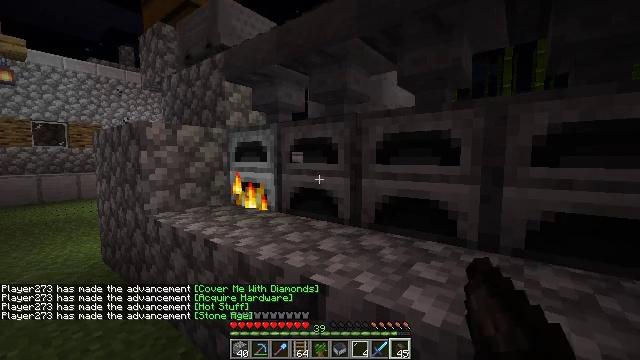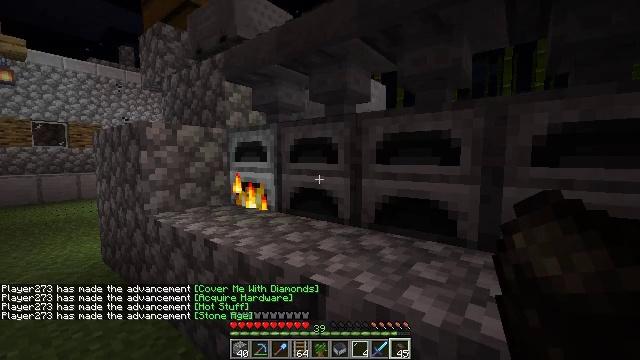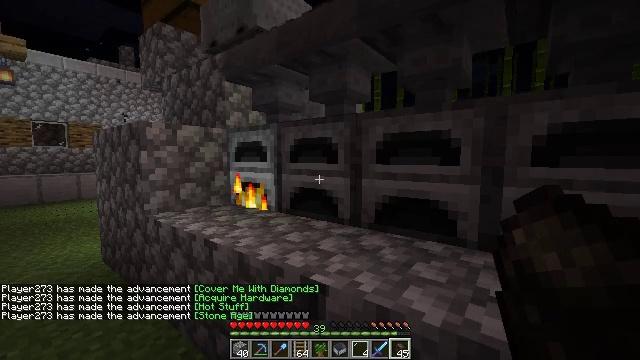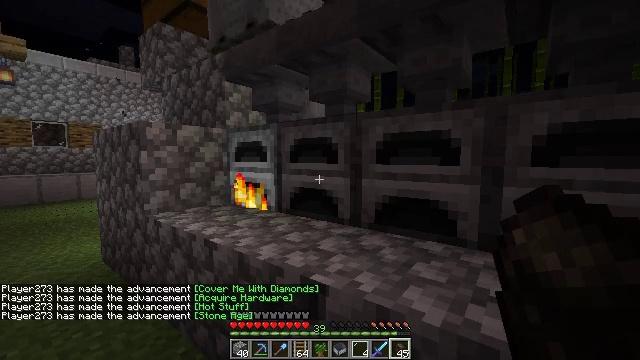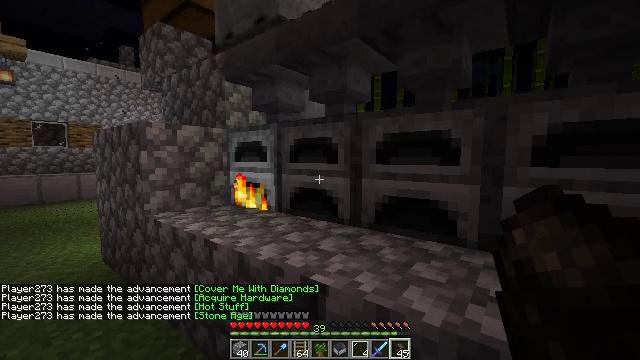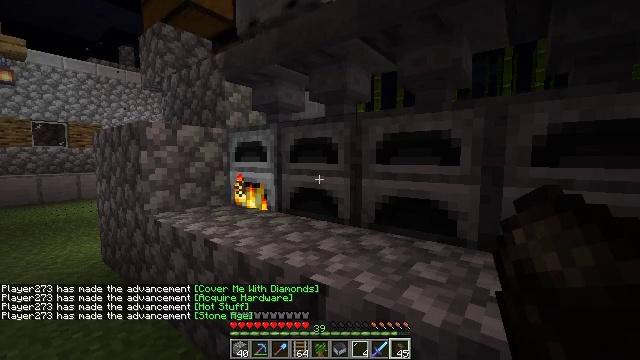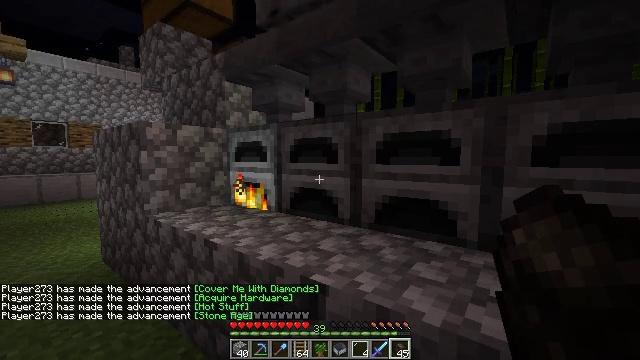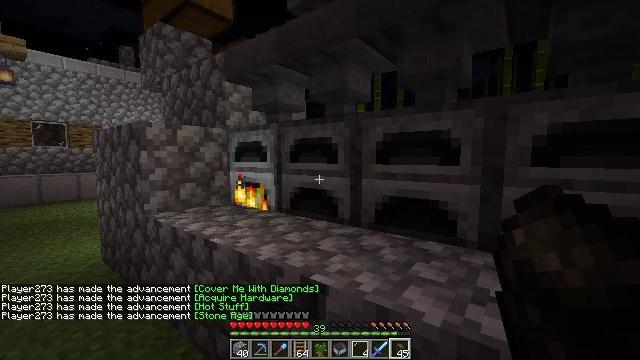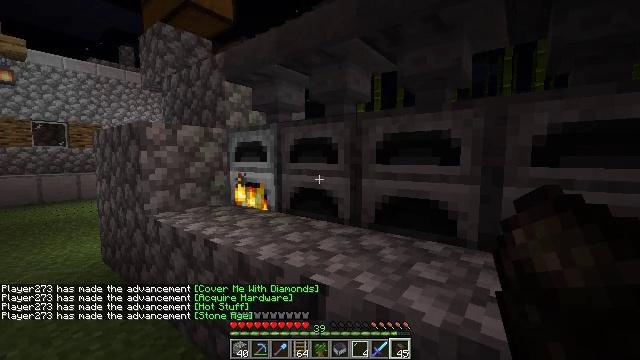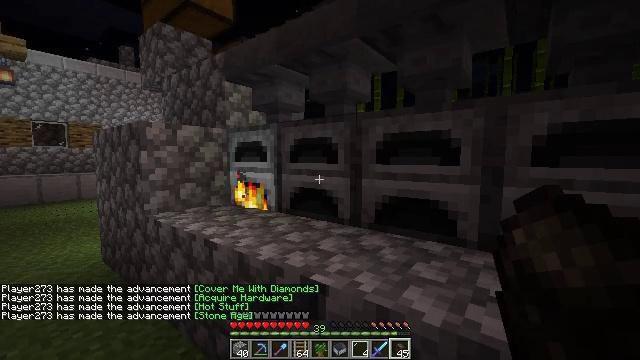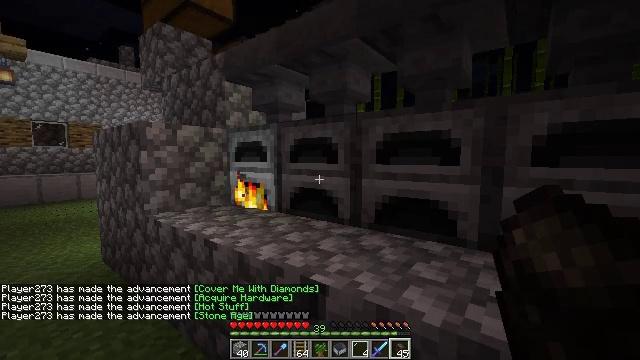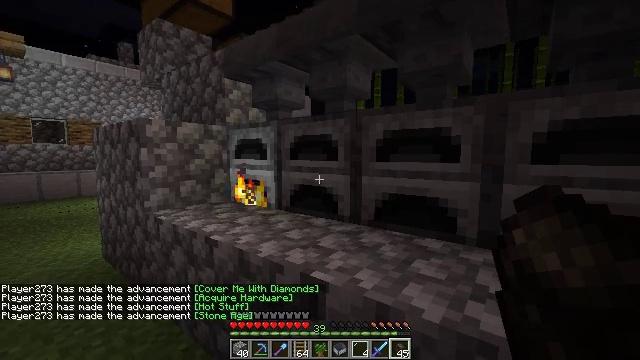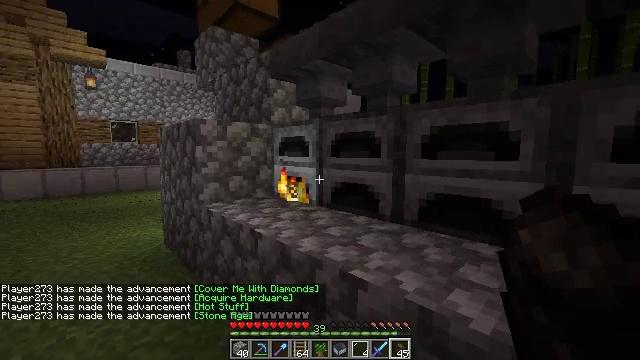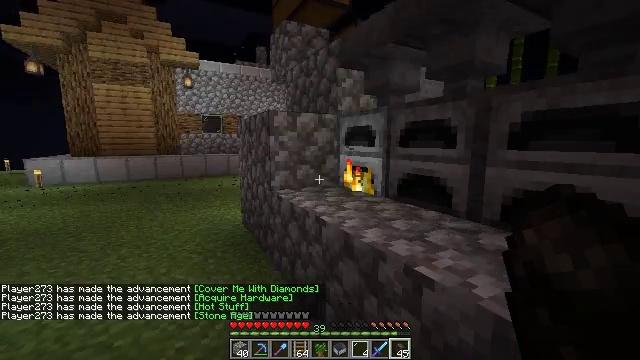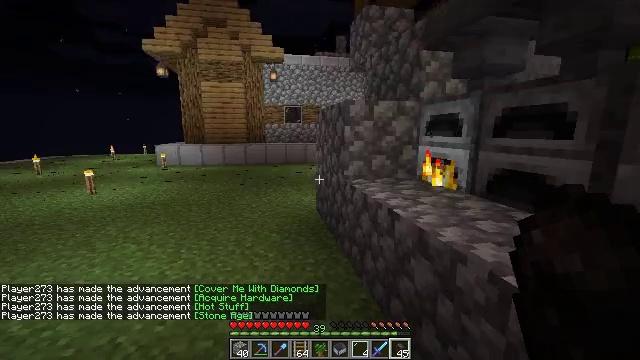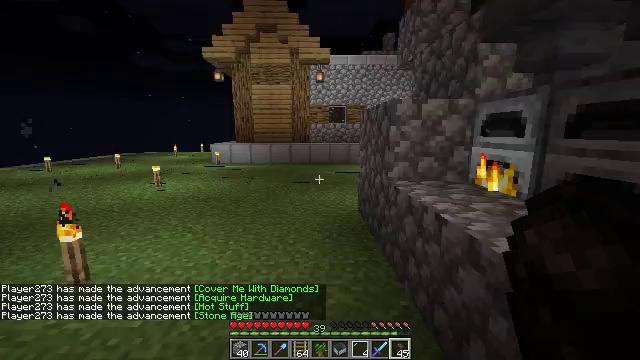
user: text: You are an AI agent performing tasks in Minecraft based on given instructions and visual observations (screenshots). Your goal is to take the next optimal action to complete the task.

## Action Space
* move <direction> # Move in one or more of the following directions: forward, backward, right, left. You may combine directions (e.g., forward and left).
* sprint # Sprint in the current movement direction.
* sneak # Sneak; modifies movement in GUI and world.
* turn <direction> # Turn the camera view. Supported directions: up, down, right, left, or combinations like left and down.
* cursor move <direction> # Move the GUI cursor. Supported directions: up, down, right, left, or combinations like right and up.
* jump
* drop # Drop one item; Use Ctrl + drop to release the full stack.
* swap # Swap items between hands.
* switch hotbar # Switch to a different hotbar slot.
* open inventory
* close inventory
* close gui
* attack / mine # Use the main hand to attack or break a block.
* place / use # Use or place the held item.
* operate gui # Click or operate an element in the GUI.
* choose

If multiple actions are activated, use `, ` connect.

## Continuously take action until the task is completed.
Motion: motion action
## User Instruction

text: craft item air
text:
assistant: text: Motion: no_op
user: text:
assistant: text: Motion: no_op
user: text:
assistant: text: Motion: no_op
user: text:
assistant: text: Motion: no_op
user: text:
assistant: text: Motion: no_op
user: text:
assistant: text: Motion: no_op
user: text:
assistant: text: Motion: no_op
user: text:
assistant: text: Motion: no_op
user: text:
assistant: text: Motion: no_op
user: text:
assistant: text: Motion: no_op
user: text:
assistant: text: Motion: no_op
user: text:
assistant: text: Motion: turn left
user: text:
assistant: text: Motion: turn left and down
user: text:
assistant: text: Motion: turn left and down
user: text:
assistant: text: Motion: turn left
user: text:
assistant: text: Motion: turn left
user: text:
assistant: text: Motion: turn left
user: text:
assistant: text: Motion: turn left
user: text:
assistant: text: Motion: turn left
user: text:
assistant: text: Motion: turn left
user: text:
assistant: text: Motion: move forward, turn left
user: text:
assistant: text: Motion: move forward
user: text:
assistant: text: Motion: move forward
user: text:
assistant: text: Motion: move forward
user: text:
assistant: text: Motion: move forward, turn right
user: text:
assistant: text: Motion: move forward and move left
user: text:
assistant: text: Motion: move forward and move left
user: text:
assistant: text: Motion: move forward and move left
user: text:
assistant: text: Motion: move forward and move left
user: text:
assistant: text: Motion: move forward and move left, turn right